Question: Sorry for my English.
I need to place headers for TabControl at right and vertical it's text. I wrote it XAML code:
'''
<TabControl Grid.ColumnSpan="2" Grid.Row="1" HorizontalAlignment="Stretch"
Name="tabControl1" VerticalAlignment="Stretch" Grid.RowSpan="2"
TabStripPlacement="Right">
<TabItem Name="tabItem1">
<TabItem.Header>
<TextBlock Margin="3">
<TextBlock.RenderTransform>
<RotateTransform CenterX="0" CenterY="0" Angle="90" />
</TextBlock.RenderTransform>
<TextBlock.Text>
123 444 555 666
</TextBlock.Text>
</TextBlock>
</TabItem.Header>
</TabItem>
<TabItem Name="tabItem2">
<TabItem.Header>
<TextBlock Margin="3">
<TextBlock.RenderTransform>
<RotateTransform CenterX="0" CenterY="0" Angle="90" />
</TextBlock.RenderTransform>
<TextBlock.Text>
ABCDEF
</TextBlock.Text>
</TextBlock>
</TabItem.Header>
</TabItem>
</TabControl>
'''
I get it result:

The result turned out bad. How it is correct to make it?
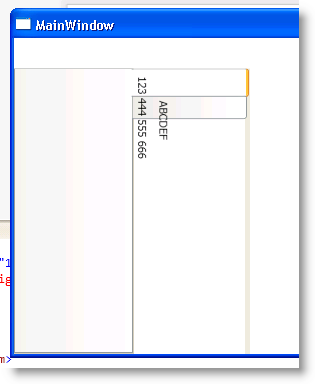
Answer: You need to use a 'LayoutTransform'. a 'RenderTransform' doesn't re-calculate the size of the parent control.